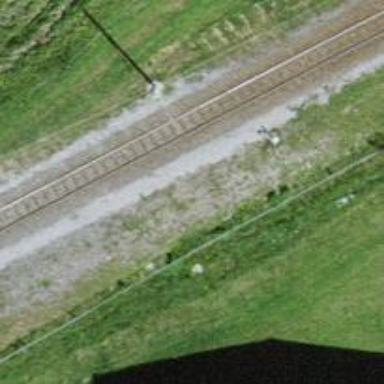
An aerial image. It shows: Abandoned railway siding with electrified contact line.